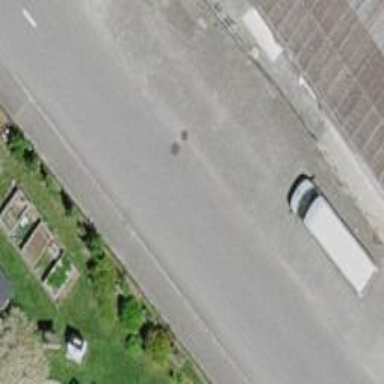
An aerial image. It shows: Smoothly paved residential road.